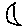
Label: moon